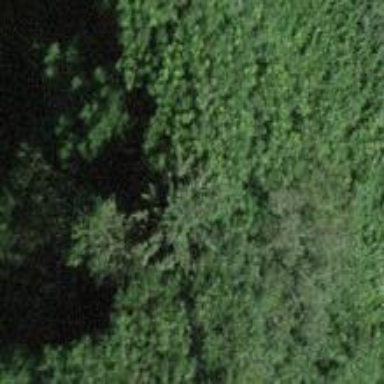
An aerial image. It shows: Row of broadleaved trees.